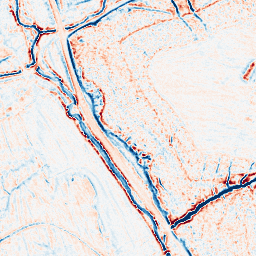
Category: edge_preserving
Decomposition family: bilateral
Decomposition parameters: d: 9
sigma_color: 50
sigma_space: 75
Upsampling method: cubic_catmull_rom
Upsampling parameters: scale: 2
Upsampling scale: 2